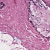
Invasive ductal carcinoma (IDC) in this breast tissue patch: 0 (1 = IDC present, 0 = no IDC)